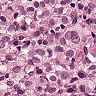
Metastatic tissue present: yes